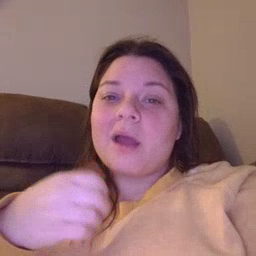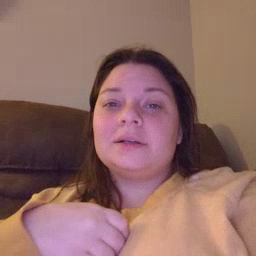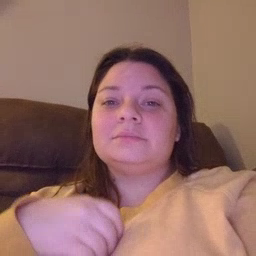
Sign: sad